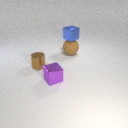
small purple metal cube in front of small brown metal cylinder